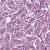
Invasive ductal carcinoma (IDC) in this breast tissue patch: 1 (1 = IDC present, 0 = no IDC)